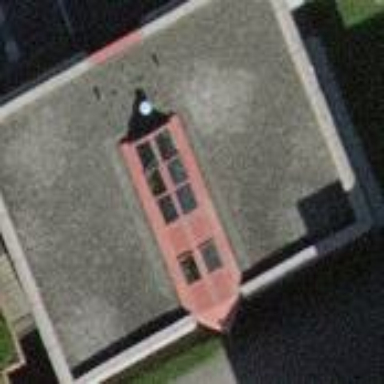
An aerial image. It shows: Guardhouse building.